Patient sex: M
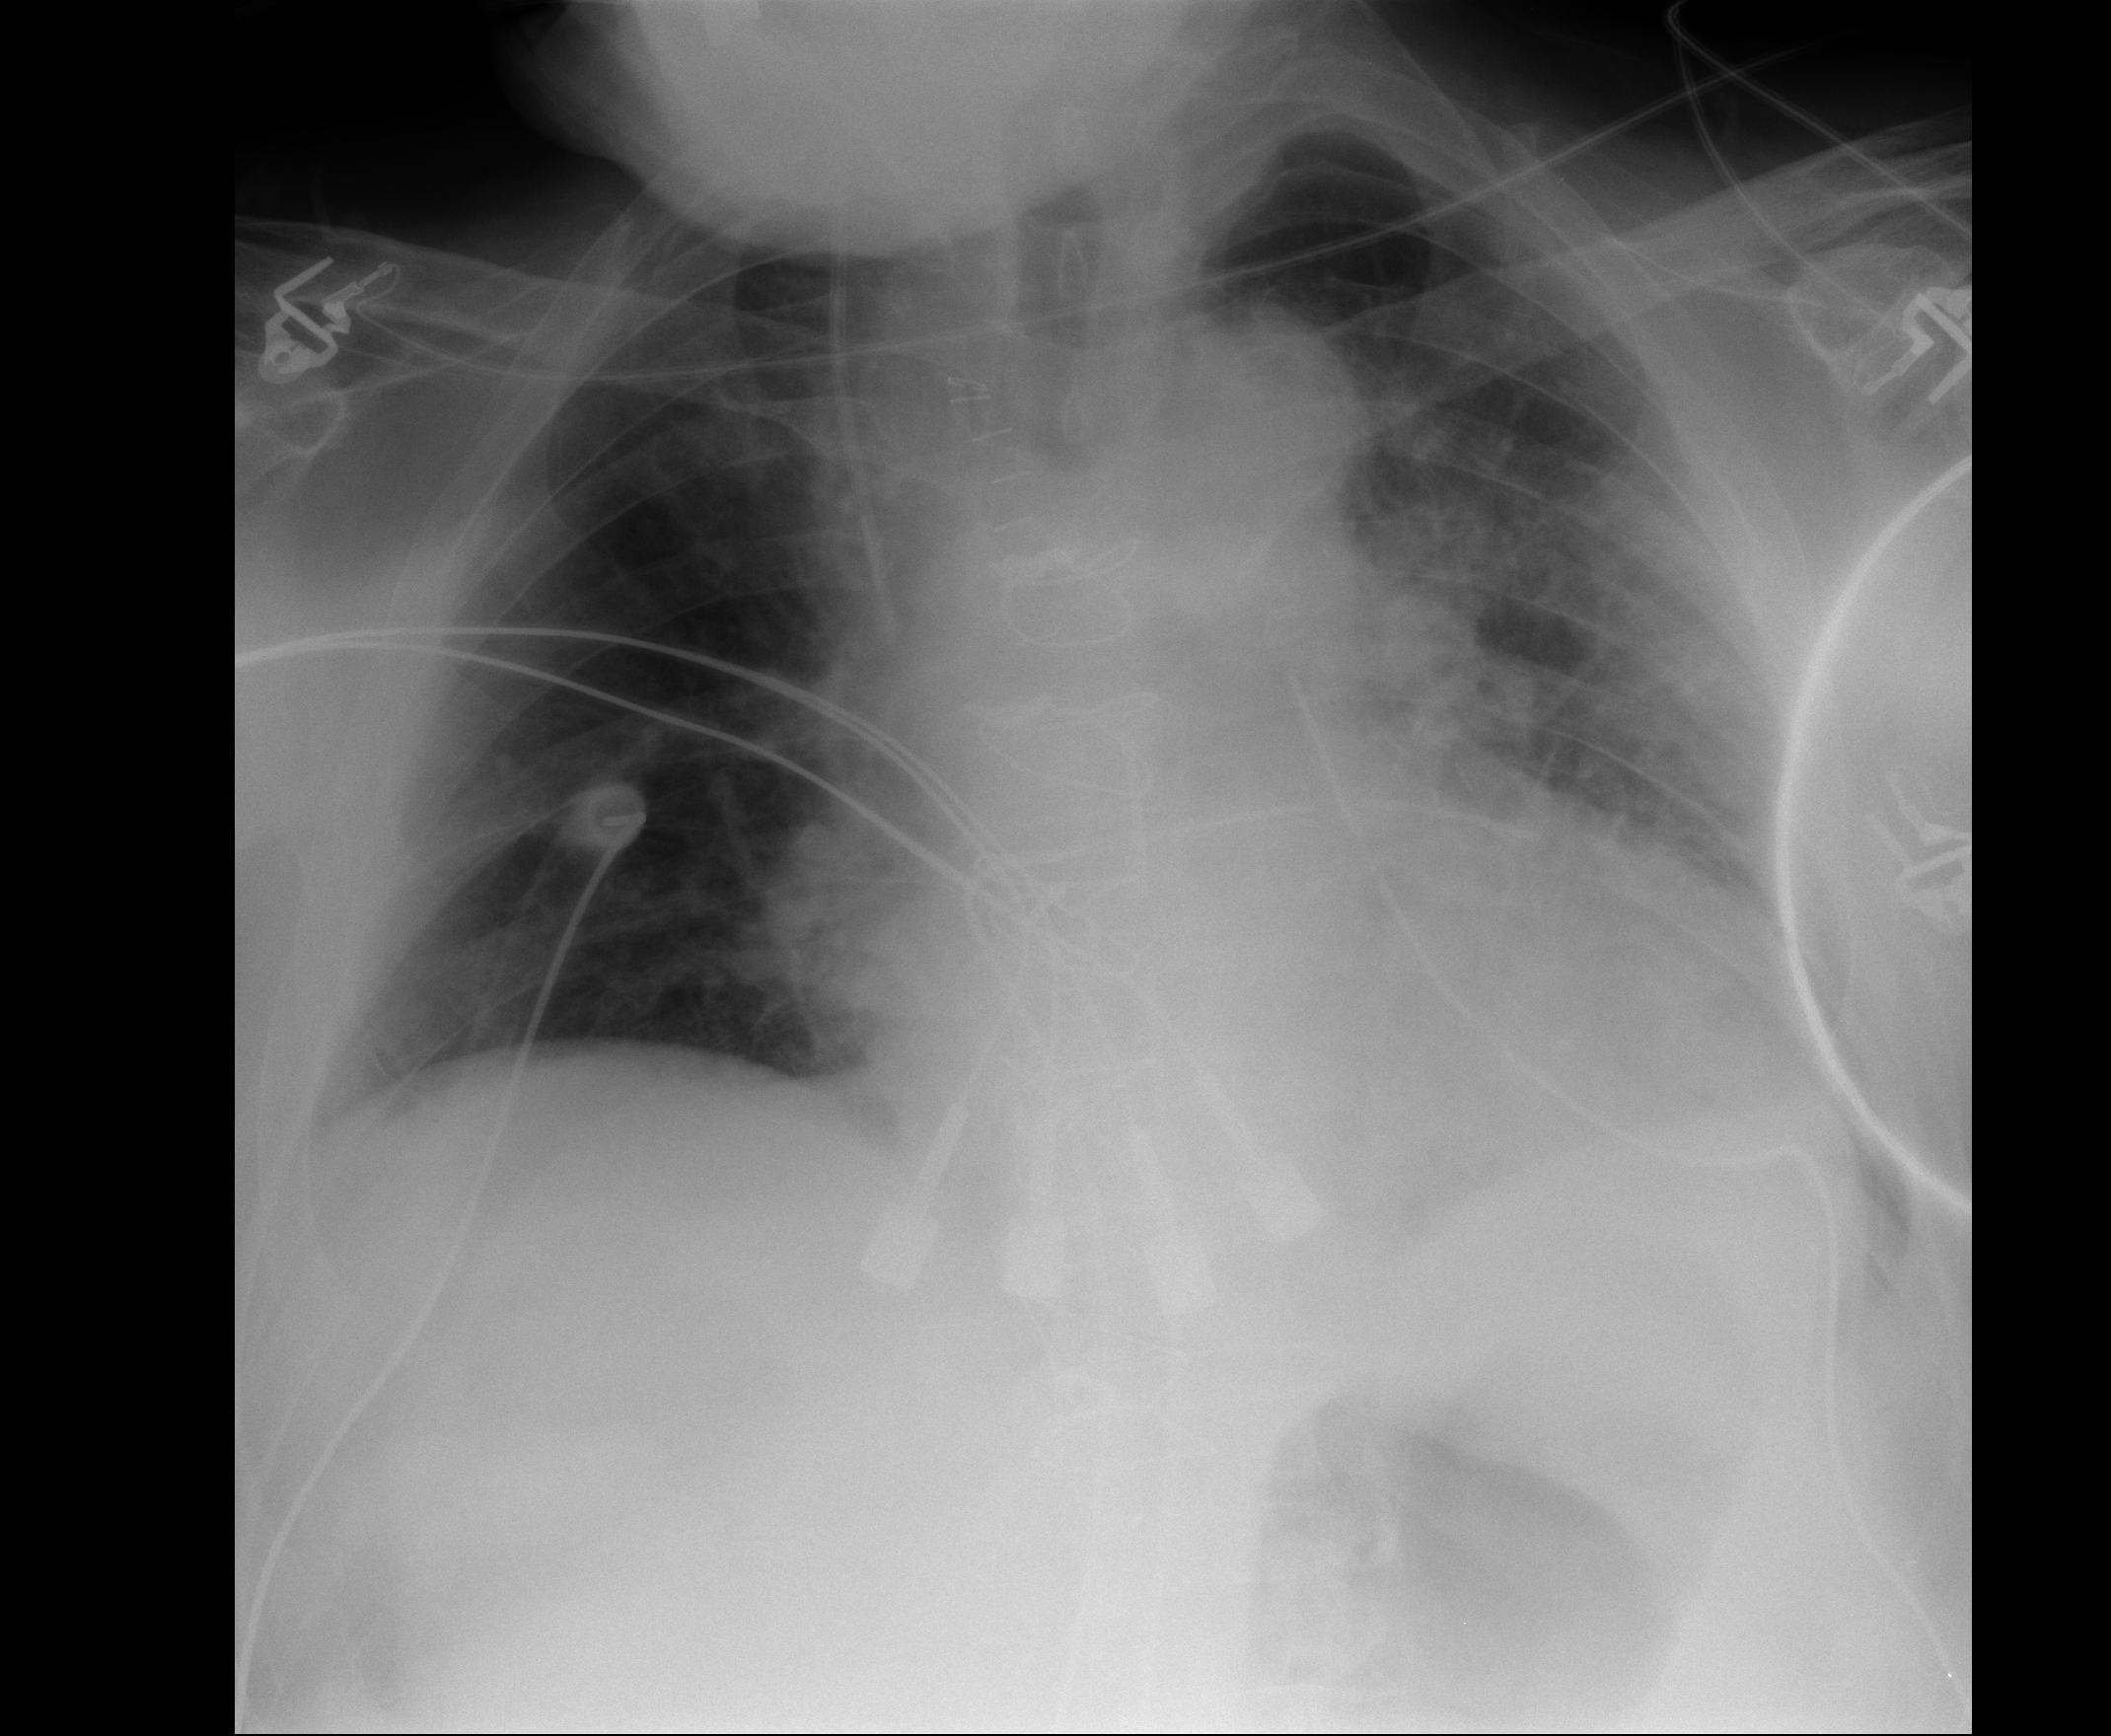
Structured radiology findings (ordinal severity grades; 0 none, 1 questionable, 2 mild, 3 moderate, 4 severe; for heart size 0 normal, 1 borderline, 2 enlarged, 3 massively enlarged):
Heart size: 2
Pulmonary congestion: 2
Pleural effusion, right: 1
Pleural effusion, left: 2
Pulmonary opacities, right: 0
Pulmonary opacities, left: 2
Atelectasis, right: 1
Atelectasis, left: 2